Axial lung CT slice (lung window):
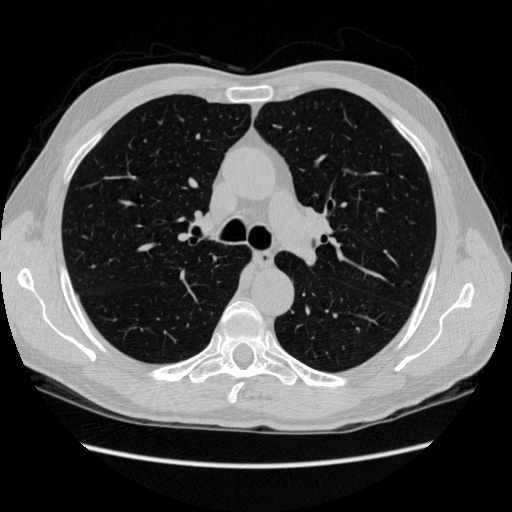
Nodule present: no